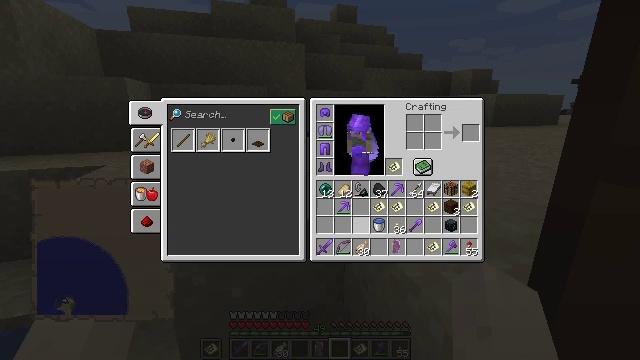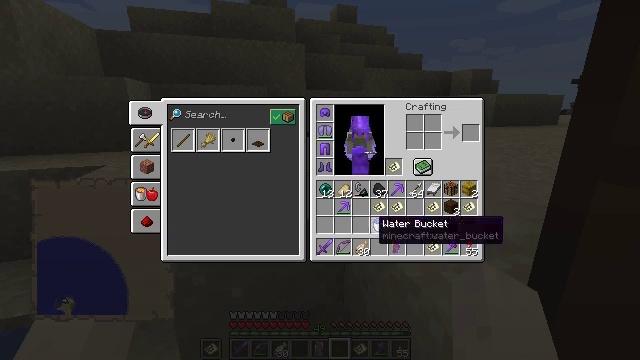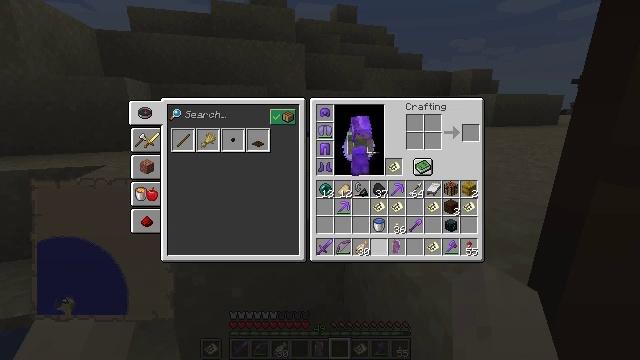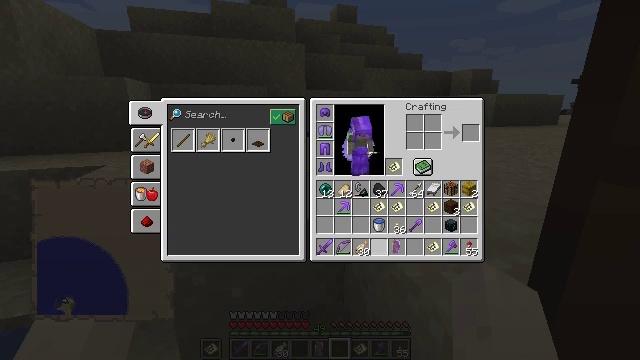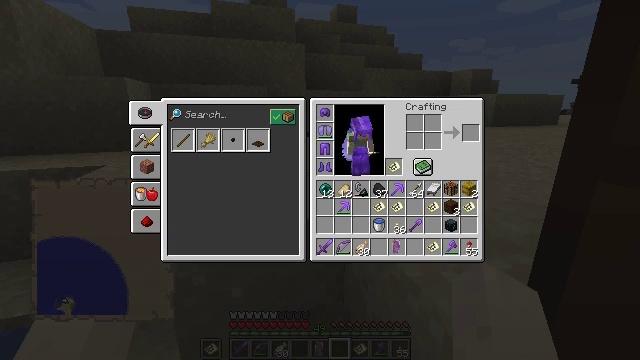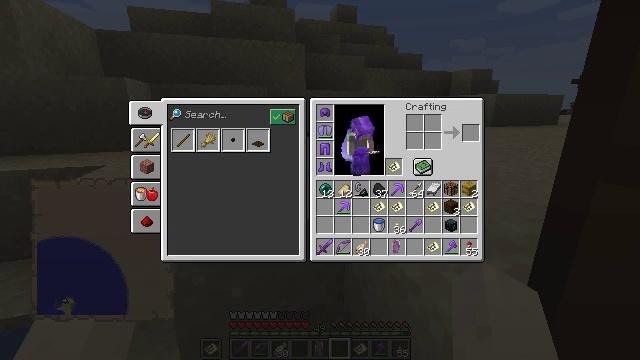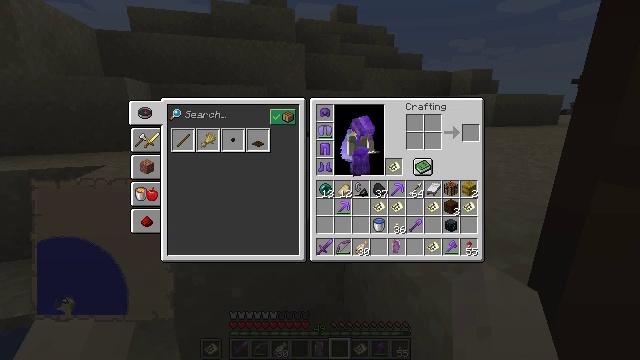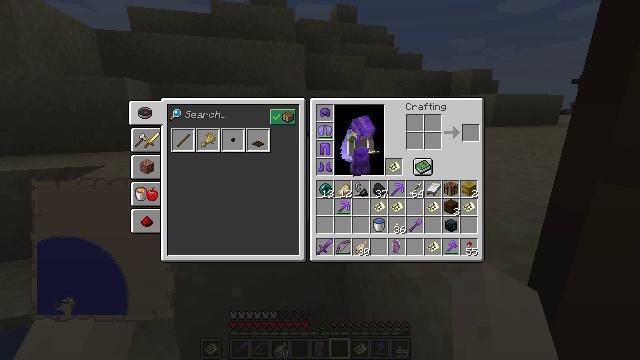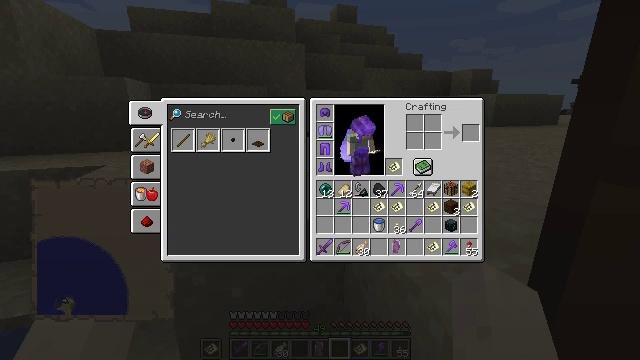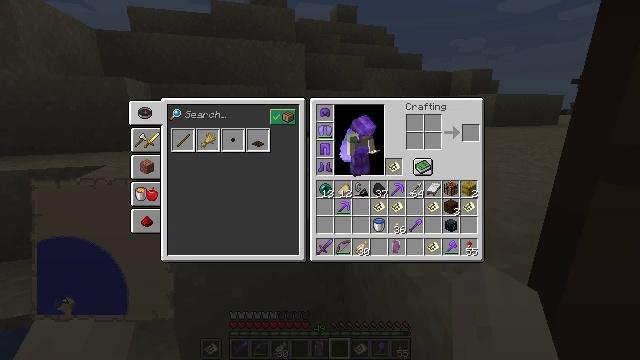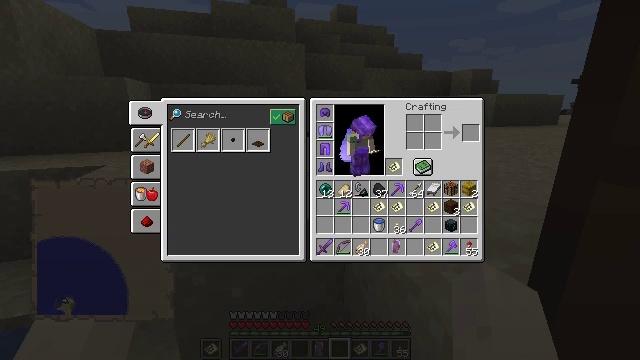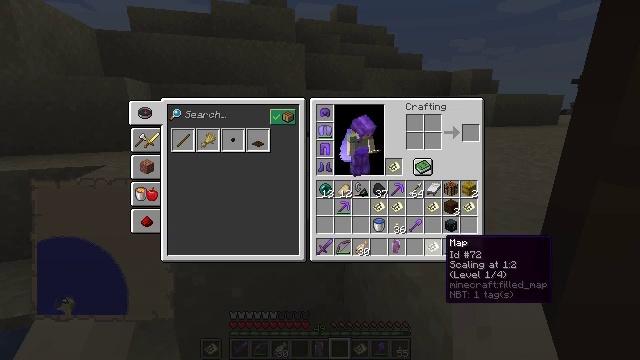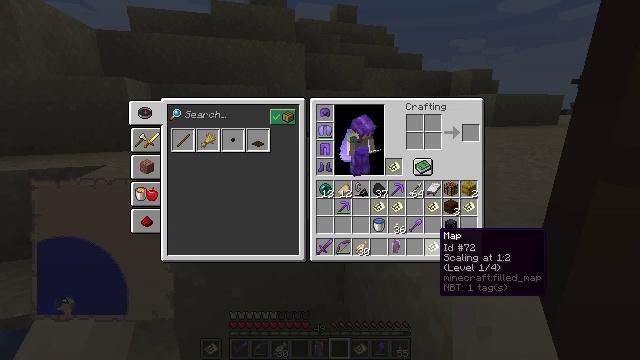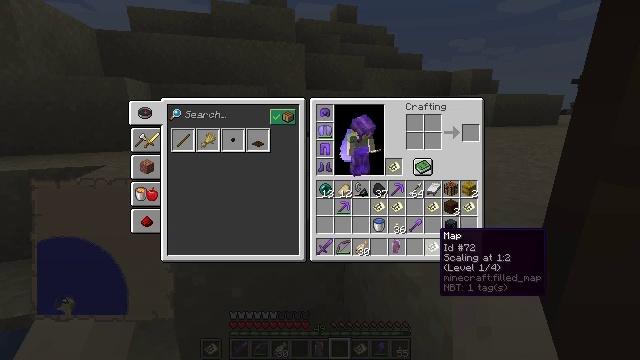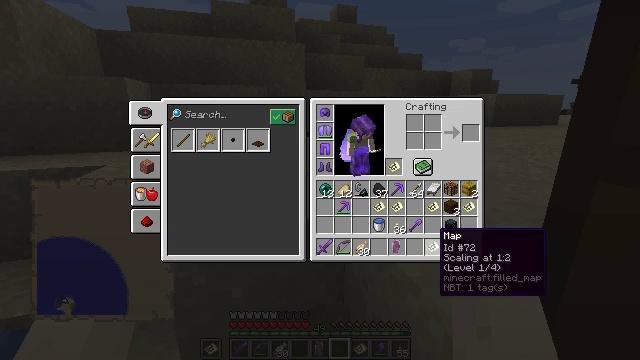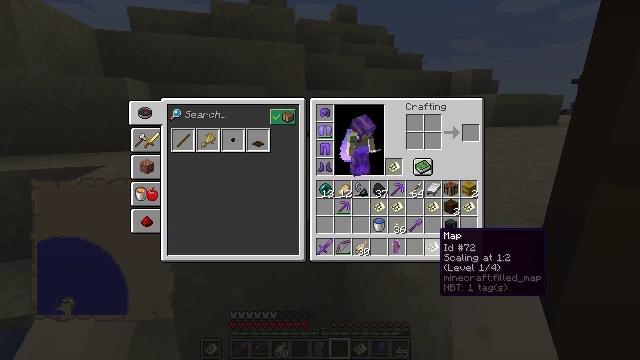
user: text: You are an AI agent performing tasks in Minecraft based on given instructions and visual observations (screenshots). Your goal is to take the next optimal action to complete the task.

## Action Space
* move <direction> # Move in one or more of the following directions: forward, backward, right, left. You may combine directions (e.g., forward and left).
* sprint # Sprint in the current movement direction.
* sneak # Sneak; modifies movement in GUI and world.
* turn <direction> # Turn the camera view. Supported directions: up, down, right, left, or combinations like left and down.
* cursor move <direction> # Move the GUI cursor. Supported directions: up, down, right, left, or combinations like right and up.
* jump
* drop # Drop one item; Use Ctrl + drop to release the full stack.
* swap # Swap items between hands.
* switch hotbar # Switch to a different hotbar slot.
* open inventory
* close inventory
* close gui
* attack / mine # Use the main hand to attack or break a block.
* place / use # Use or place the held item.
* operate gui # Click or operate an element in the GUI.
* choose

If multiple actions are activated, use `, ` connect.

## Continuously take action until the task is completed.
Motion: motion action
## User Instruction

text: Reclaim the cartography table for later use.
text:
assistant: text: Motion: turn right and down
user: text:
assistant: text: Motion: turn down
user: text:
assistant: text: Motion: turn down
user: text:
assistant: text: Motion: turn right and down
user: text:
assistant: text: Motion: turn right
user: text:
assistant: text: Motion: no_op
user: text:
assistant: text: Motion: turn right
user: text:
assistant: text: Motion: turn right
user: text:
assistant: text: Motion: no_op
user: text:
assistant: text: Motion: no_op
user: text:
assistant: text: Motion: turn up
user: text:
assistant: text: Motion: turn up
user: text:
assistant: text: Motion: no_op
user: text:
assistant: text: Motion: no_op
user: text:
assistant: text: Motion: no_op
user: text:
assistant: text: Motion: attack / mine
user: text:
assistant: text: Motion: attack / mine
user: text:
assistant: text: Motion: attack / mine
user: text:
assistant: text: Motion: no_op
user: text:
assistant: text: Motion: no_op
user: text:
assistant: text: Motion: no_op
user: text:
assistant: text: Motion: no_op
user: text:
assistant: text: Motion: no_op
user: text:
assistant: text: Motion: no_op
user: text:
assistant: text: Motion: attack / mine
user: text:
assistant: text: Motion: attack / mine
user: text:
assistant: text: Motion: attack / mine
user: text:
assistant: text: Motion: no_op
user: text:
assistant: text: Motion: no_op
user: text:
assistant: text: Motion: no_op